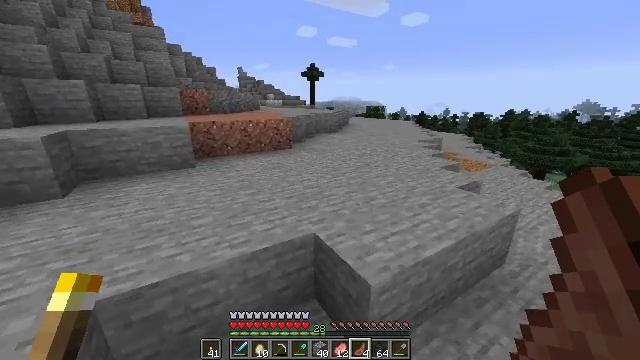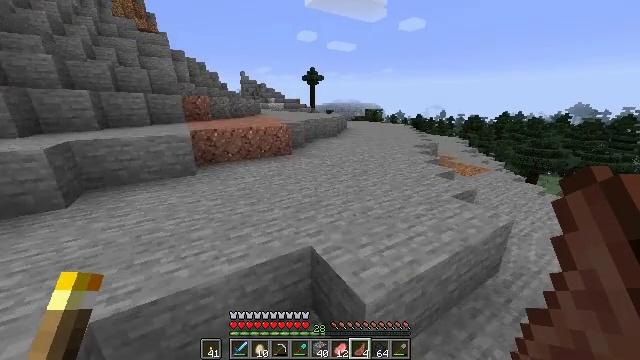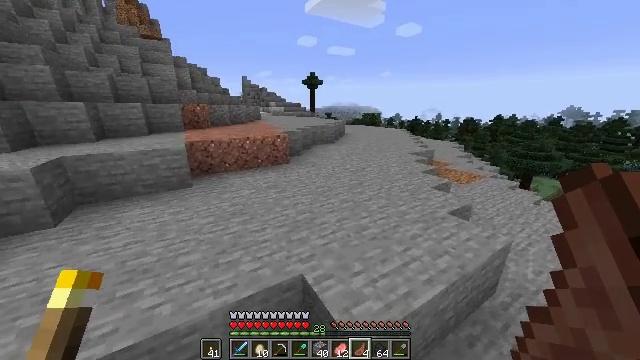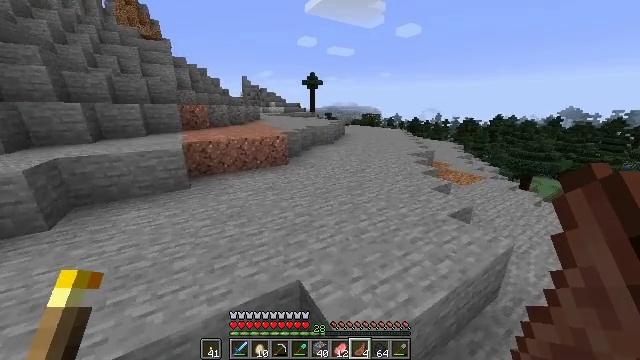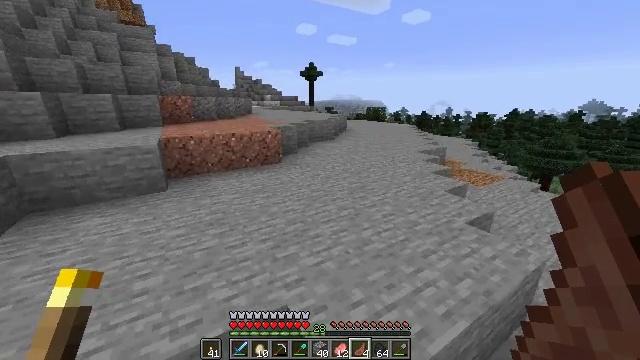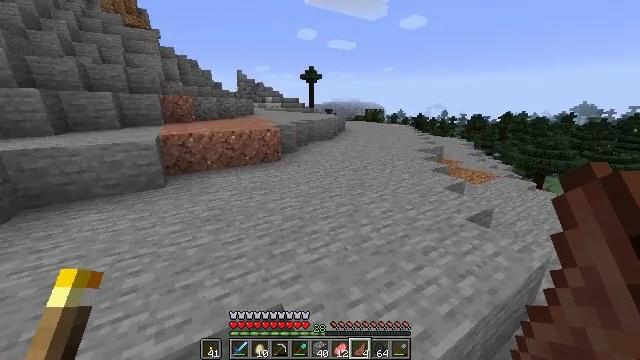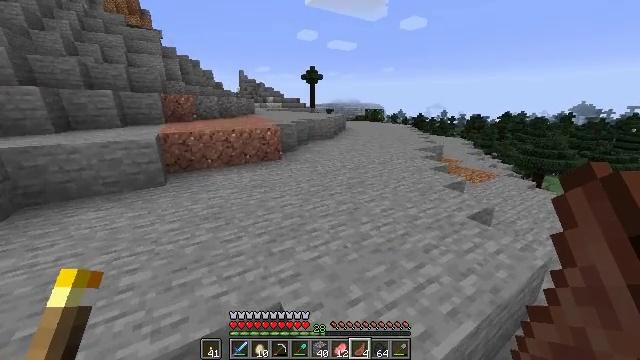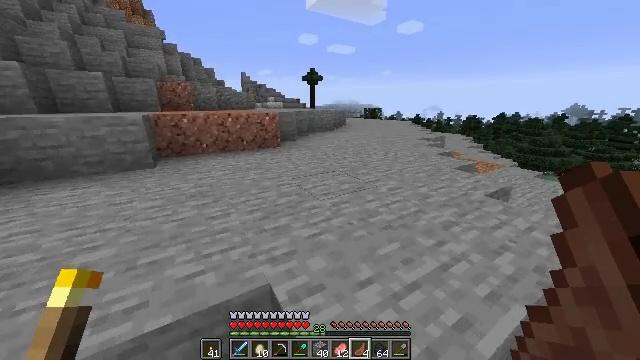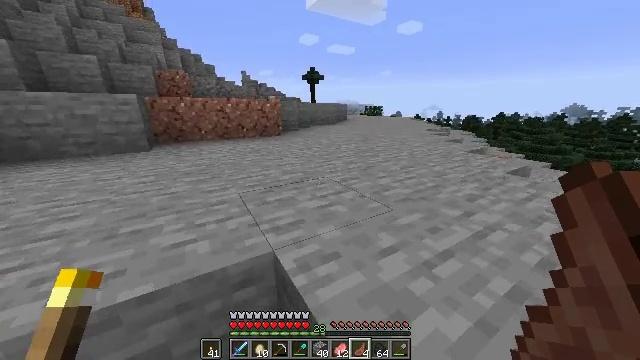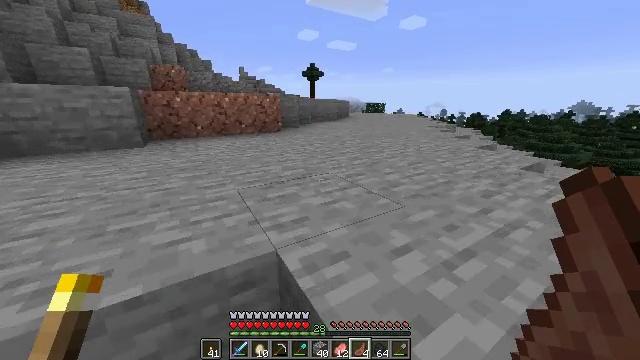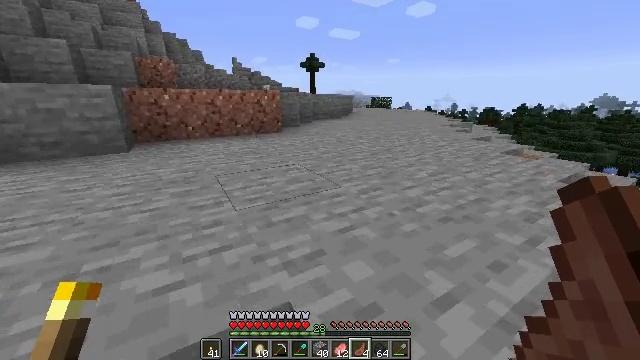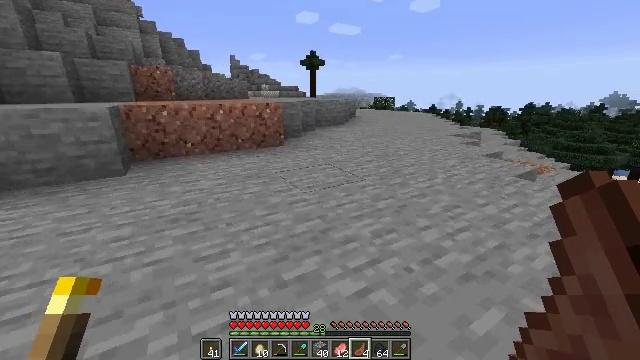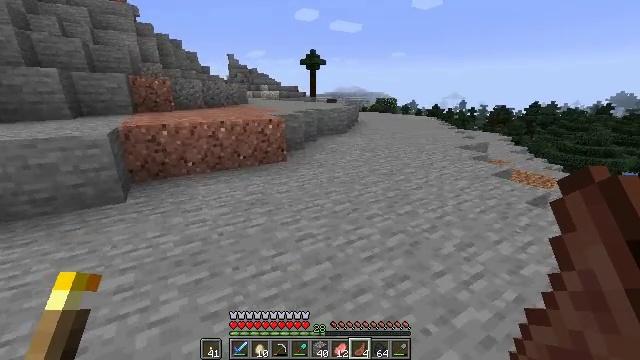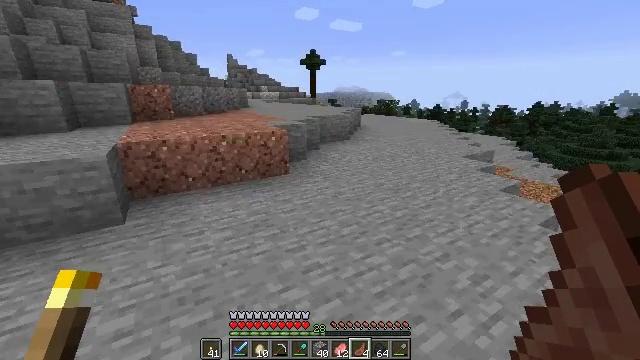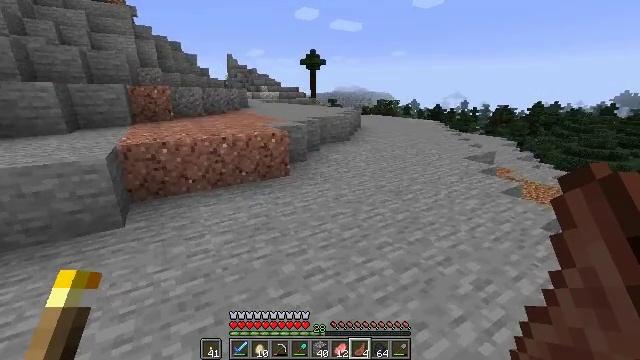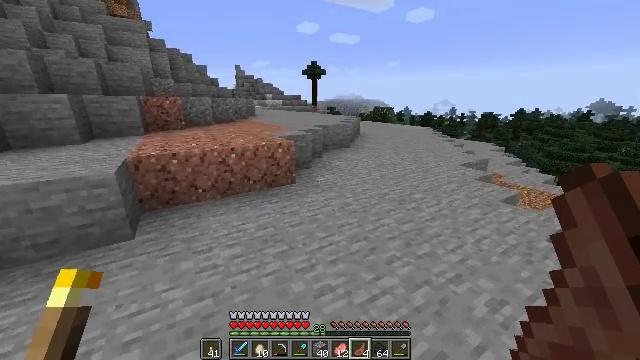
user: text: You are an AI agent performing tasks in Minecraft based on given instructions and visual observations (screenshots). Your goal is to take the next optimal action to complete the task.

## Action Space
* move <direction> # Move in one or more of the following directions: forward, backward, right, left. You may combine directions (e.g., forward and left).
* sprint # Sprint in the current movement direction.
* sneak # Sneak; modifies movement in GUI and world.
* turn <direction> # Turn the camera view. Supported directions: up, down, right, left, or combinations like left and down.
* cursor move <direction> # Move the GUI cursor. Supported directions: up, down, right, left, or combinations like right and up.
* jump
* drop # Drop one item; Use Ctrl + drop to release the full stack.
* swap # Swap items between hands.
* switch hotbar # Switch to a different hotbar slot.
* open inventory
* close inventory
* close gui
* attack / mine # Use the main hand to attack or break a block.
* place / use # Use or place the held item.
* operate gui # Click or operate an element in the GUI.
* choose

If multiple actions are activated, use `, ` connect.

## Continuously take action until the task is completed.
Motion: motion action
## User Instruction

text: Combat the chicken.
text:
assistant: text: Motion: move forward, sprint, jump
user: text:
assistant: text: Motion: move forward, sprint, jump
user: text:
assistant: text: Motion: move forward, sprint, jump
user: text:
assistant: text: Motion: move forward, sprint, jump
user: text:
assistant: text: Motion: move forward, sprint, jump
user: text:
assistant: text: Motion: move forward, sprint, jump
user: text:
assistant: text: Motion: move forward, sprint, jump
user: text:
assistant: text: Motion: move forward, sprint, jump
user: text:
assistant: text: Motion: move forward, sprint, jump
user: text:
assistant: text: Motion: move forward, sprint, jump
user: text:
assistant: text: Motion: move forward, sprint, jump
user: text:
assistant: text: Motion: move forward, sprint, jump
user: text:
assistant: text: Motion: move forward, sprint, jump
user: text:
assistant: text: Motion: move forward, sprint, jump
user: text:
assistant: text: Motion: move forward, sprint, jump
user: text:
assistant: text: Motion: move forward, sprint, turn left, jump
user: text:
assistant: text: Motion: move forward, sprint, turn left, jump
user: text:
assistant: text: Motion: move forward, sprint, turn left, jump
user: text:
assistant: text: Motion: move forward, sprint, turn left, jump
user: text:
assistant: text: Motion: move forward, sprint, turn left, jump
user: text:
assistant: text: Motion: move forward, sprint, turn left, jump
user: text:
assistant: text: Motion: move forward, sprint, turn left, jump
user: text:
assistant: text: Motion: move forward, sprint, turn left, jump
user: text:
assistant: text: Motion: move forward, sprint, jump
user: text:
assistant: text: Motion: move forward, sprint, jump
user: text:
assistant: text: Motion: move forward, sprint, jump
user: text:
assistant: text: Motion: move forward, sprint, jump
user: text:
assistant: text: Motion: move forward, sprint, jump
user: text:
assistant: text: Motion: sprint, jump
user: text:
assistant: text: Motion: sprint, jump